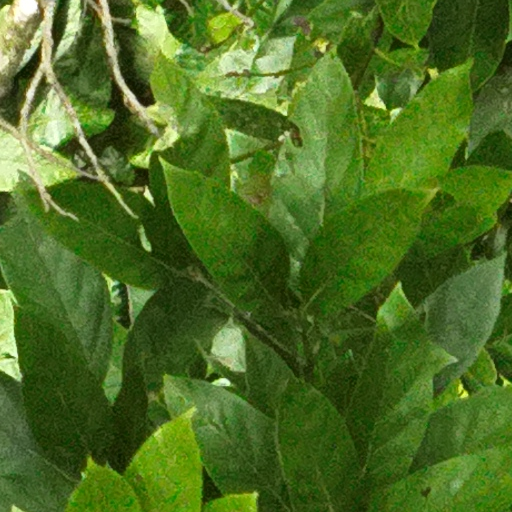
Species: Beilschmiedia tovarensis
GBIF accepted scientific name: Beilschmiedia tovarensis
Crown area (m\u00b2): 88.212